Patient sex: F
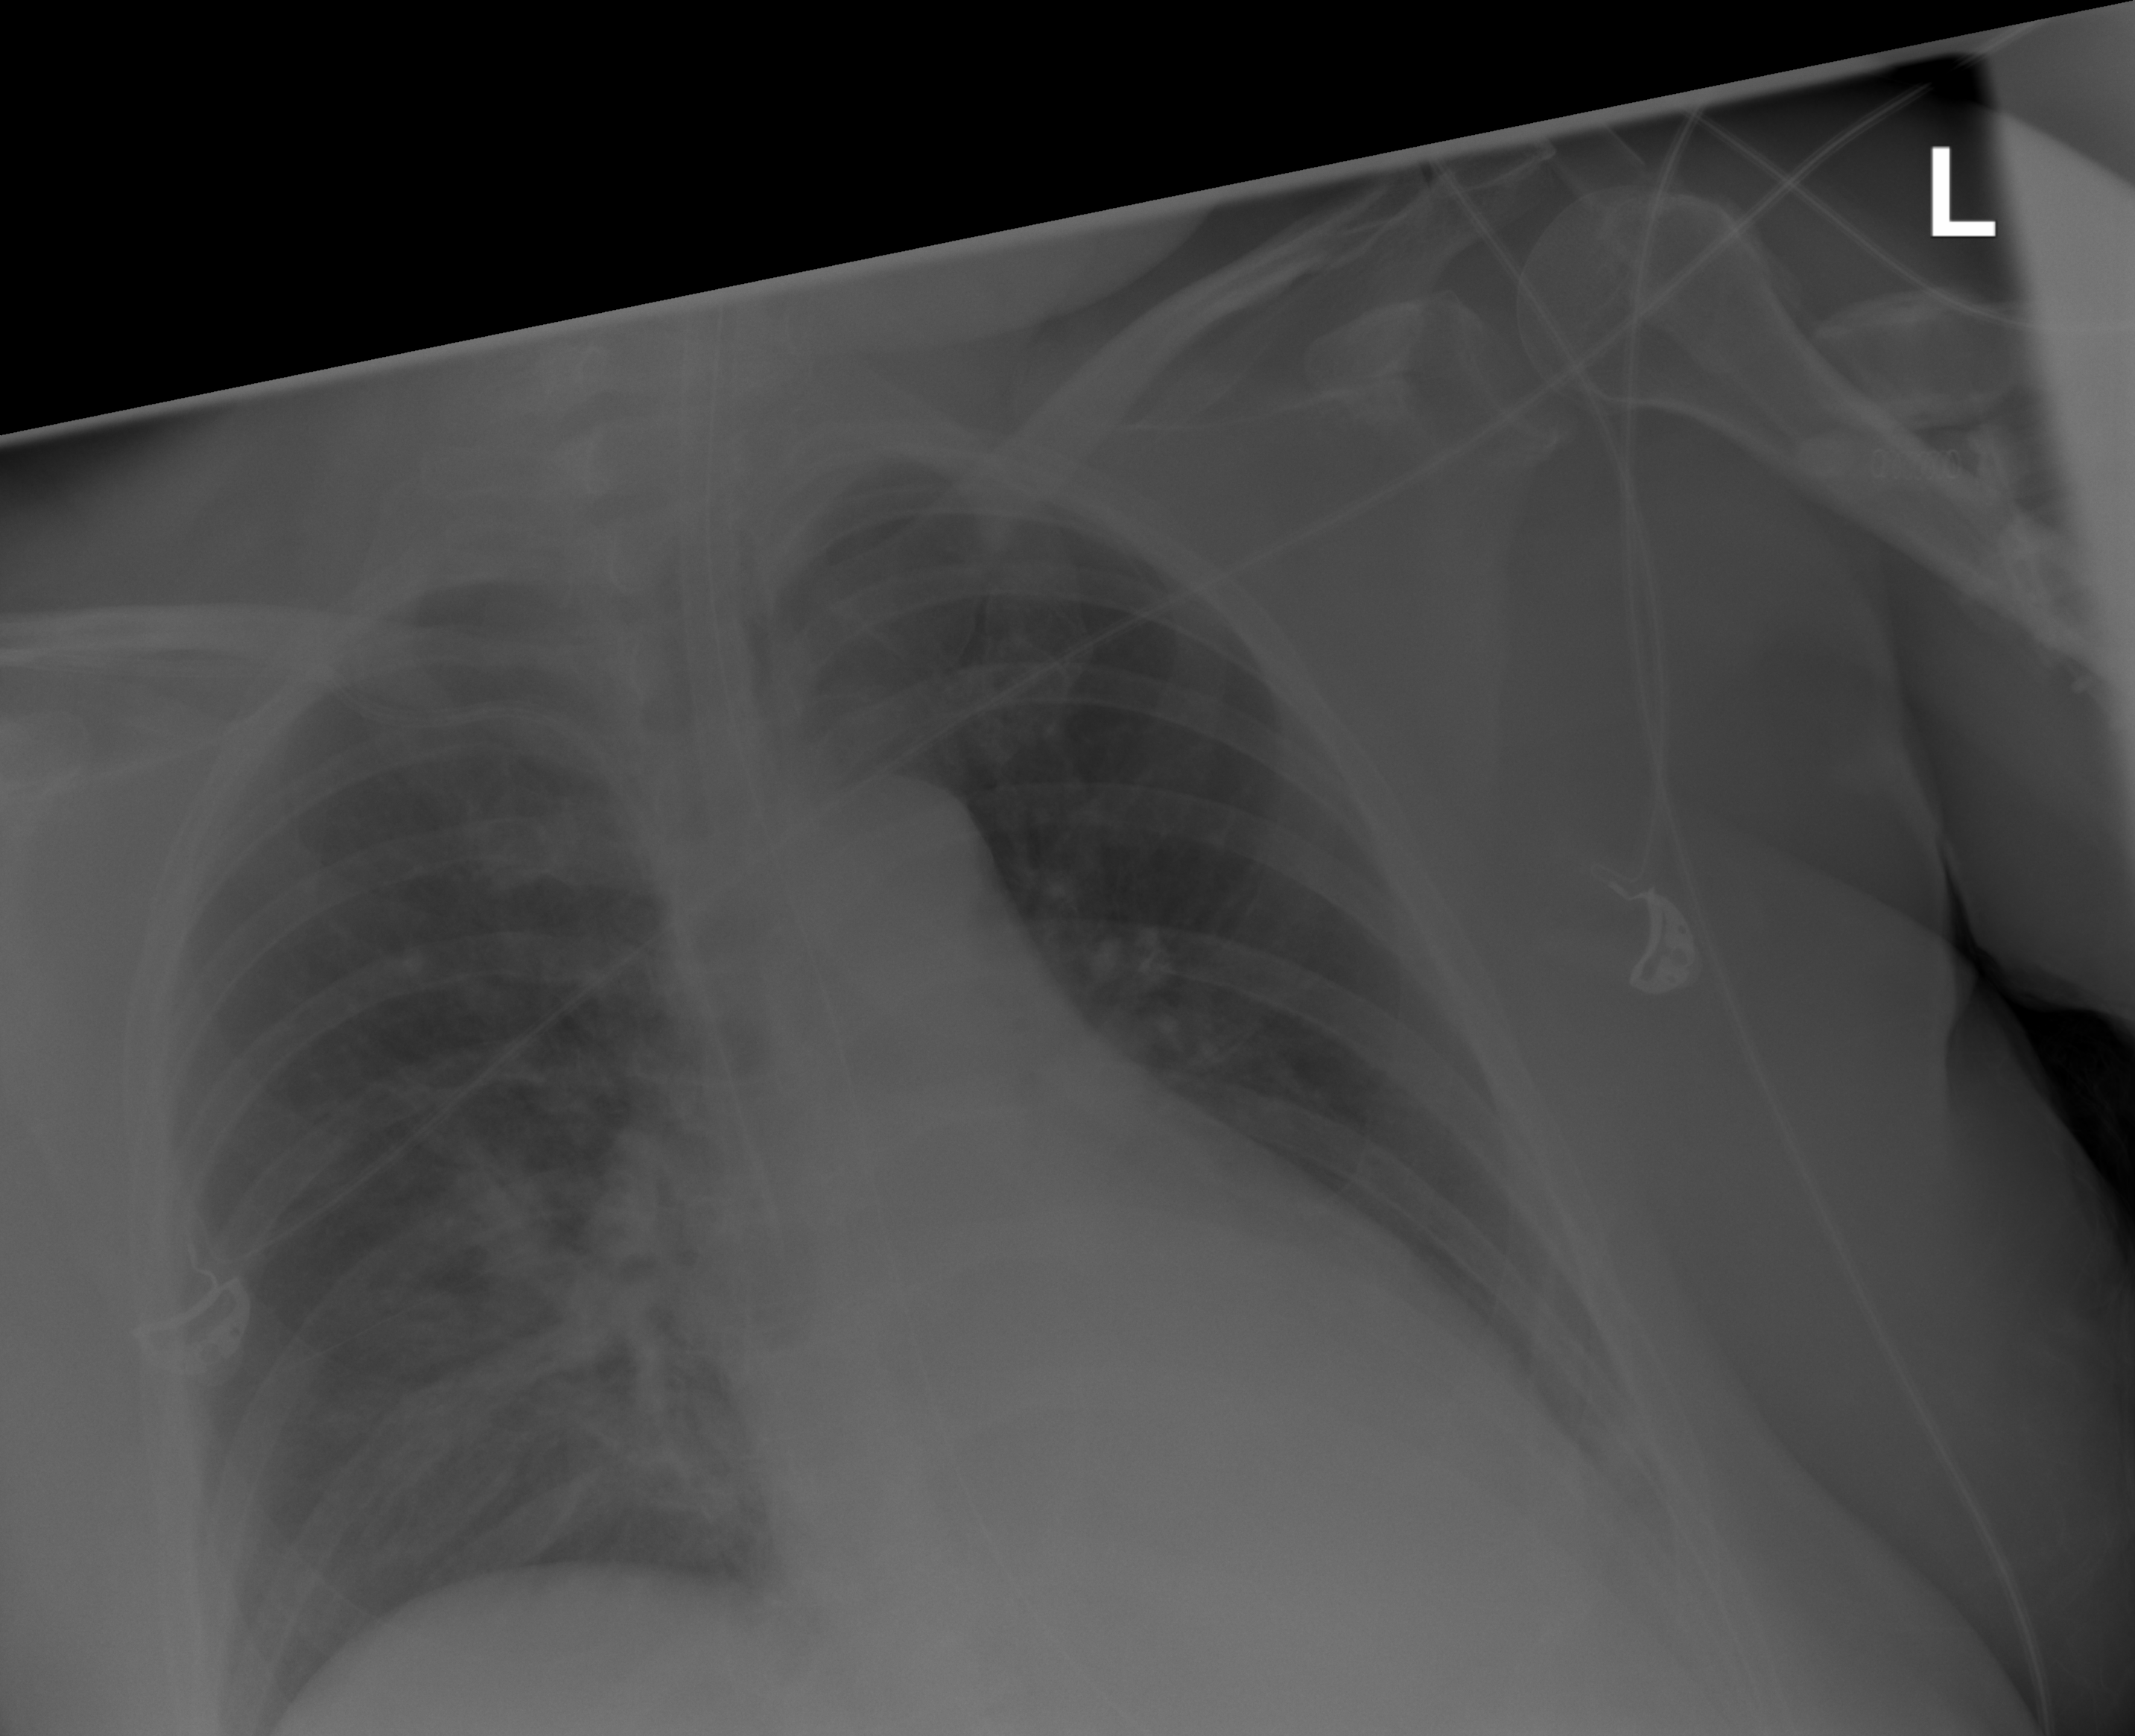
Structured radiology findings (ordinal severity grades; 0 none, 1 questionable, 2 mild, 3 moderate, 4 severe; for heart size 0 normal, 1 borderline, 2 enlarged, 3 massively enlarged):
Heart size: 1
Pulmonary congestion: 1
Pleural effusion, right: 0
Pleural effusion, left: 1
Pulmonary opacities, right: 2
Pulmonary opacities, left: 0
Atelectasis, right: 2
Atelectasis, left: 2